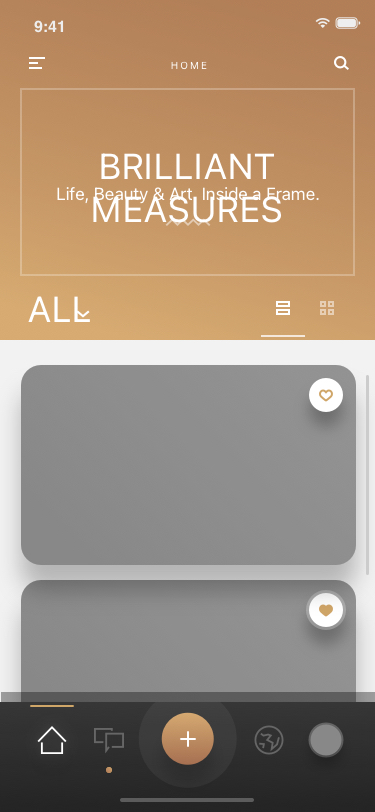
Text in this UI design:
ALL
Life, Beauty & Art. Inside a Frame.
BRILLIANT MEASURES
home
9:41